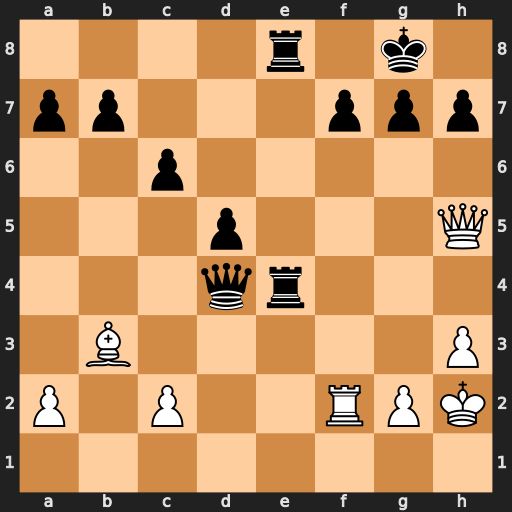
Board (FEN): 4r1k1/pp3ppp/2p5/3p3Q/3qr3/1B5P/P1P2RPK/8
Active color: w
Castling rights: -
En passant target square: -
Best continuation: Qxf7+ Kh8 Qf8+ Rxf8 Rxf8#